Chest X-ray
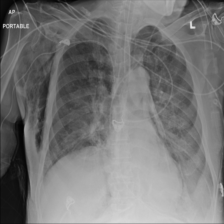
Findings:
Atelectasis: negative
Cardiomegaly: negative
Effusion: negative
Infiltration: negative
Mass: negative
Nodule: negative
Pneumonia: negative
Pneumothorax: negative
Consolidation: negative
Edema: negative
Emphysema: negative
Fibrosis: negative
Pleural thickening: negative
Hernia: negative